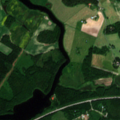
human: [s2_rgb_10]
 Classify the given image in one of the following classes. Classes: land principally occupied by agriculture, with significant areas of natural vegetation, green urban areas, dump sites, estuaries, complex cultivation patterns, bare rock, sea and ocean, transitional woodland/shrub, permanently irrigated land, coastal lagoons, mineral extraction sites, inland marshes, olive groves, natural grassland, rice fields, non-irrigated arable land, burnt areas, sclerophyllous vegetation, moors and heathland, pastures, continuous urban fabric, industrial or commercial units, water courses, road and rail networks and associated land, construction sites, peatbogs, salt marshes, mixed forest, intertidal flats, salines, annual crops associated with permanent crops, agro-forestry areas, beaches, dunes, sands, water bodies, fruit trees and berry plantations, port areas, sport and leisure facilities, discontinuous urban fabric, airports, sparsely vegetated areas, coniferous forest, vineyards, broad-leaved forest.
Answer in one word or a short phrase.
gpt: non-irrigated arable land, land principally occupied by agriculture, with significant areas of natural vegetation, coniferous forest, mixed forest